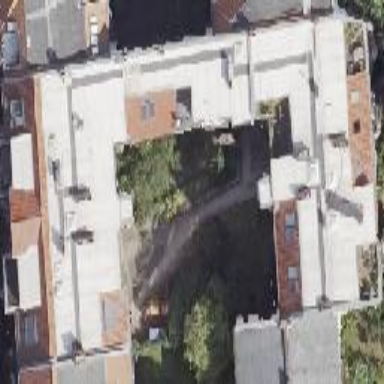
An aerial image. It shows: Apartment building with double saltbox roof shape.